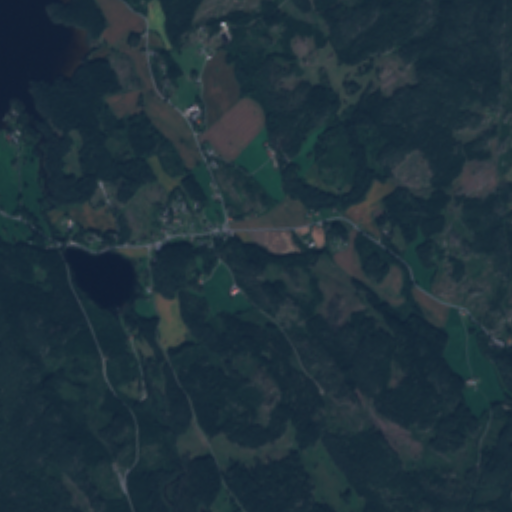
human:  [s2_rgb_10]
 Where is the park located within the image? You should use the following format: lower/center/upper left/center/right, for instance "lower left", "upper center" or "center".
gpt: The park is located in the upper left of the image.
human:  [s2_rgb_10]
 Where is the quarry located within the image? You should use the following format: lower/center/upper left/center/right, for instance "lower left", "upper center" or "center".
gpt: The quarry is located in the lower right of the image.
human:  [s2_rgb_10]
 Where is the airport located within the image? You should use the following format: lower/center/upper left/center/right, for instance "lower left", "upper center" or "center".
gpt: There is no airport in the image.